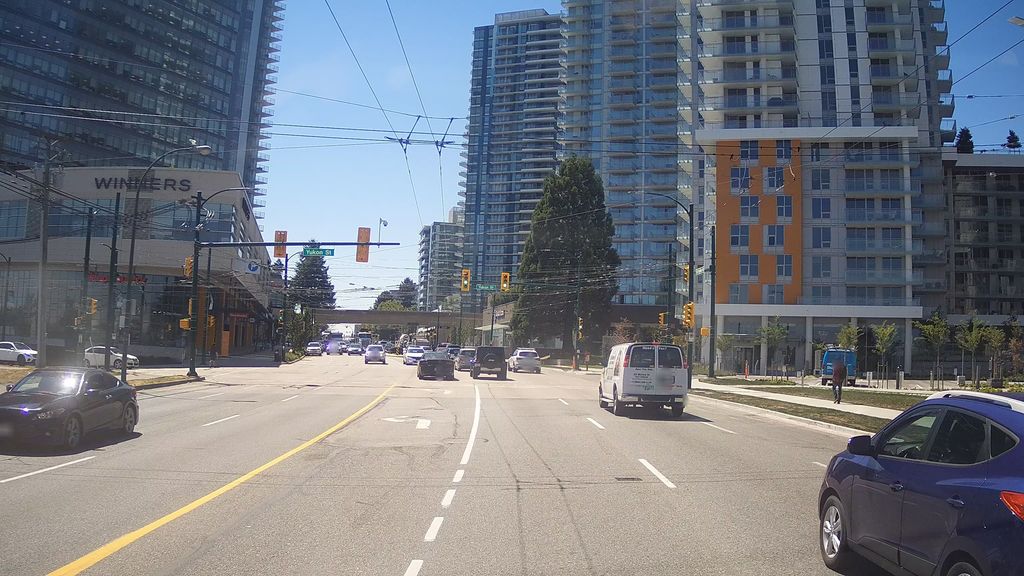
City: vancouver